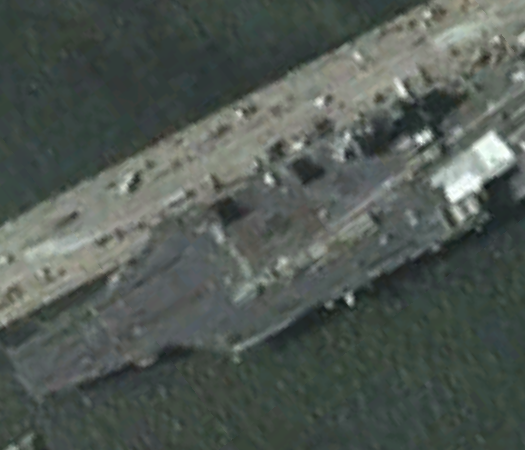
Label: aircraft_carrier